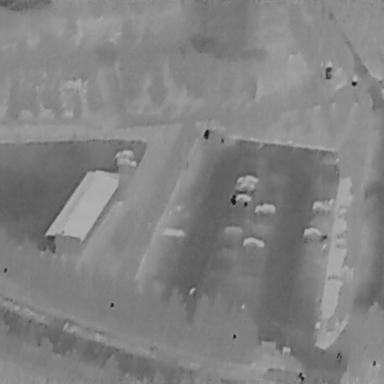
There are nine Cars in the infrared image.